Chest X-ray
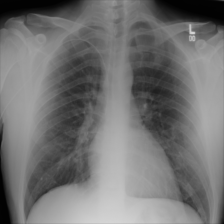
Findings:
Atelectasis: negative
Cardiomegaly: negative
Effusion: negative
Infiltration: negative
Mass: negative
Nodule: negative
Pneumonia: negative
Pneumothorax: negative
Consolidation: negative
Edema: negative
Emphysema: negative
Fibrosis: negative
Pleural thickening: negative
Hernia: negative